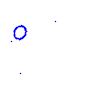
Particle: proton